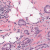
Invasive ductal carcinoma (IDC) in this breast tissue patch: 1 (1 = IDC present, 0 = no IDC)